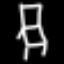
Label: chair